Question: please look at his control:

Is this multiline text control or is there something more advanced? And how they are populated? Are they populated by concatenating a new string to the previous string? Please provide some insight into how to make fast progress controls of this type.
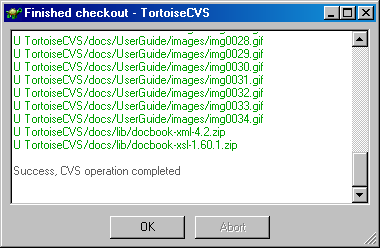
Answer: That screen cap looks like a simple RichEdit or Scintilla control. That doesn't really matter for your OP however. Those controls are simply more advanced text editors that support formatting beyond your standard text boxes with such fanciness as colors and different fonts etc. and there are many like them.
For implementing something similar with Python you could use the <URL> which wraps the Scintilla control to provide the text formatting.
Also look <URL> for further wxStyledTextControl info and links.